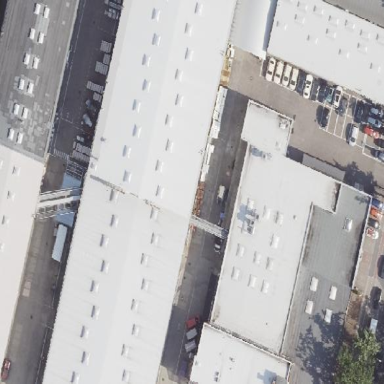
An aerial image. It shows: Commercial building.